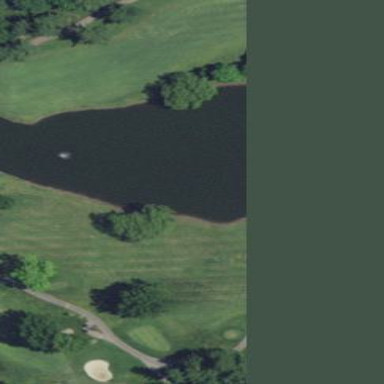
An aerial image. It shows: Water hazard in golf course. The hazard is natural water feature.